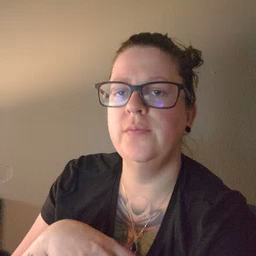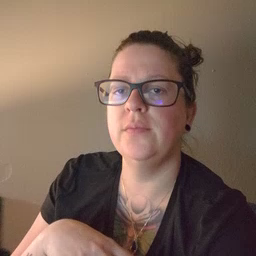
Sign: loud